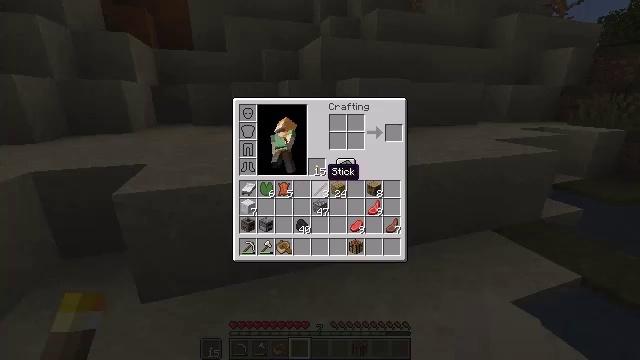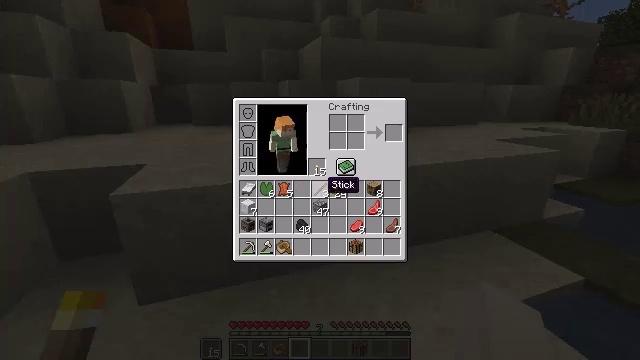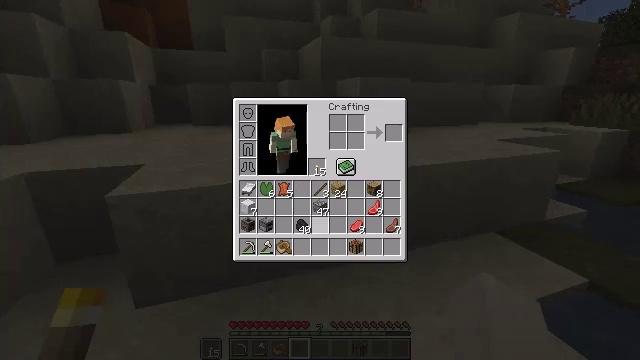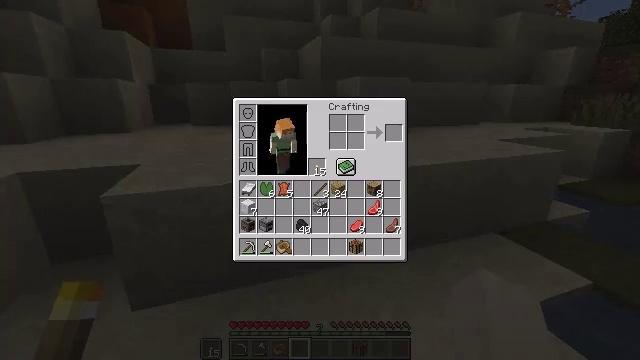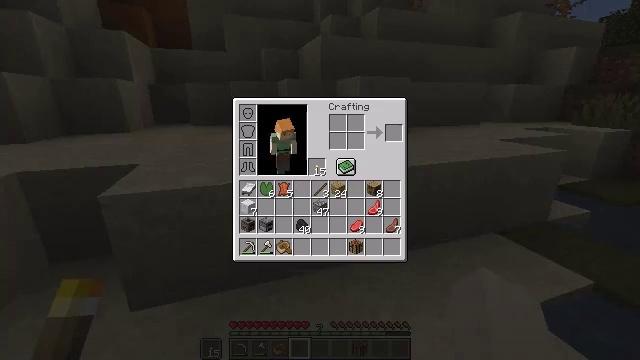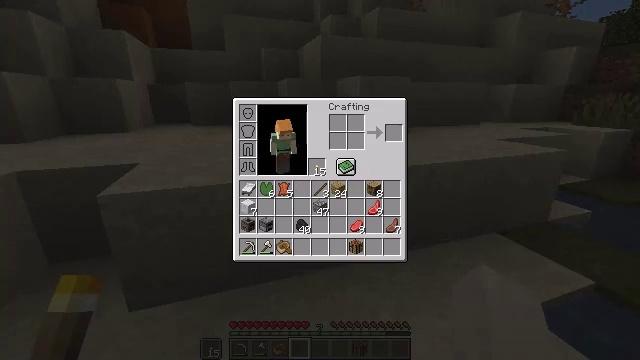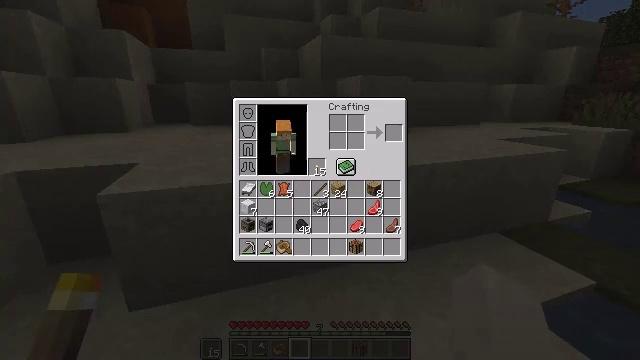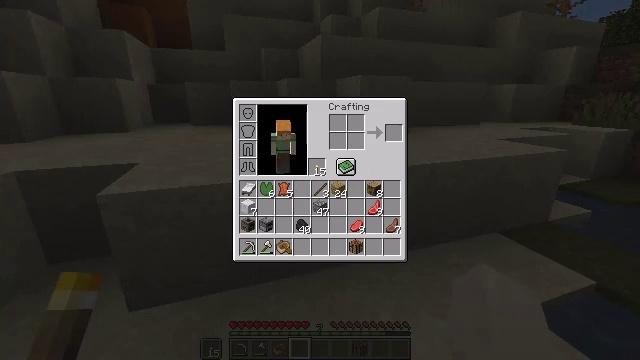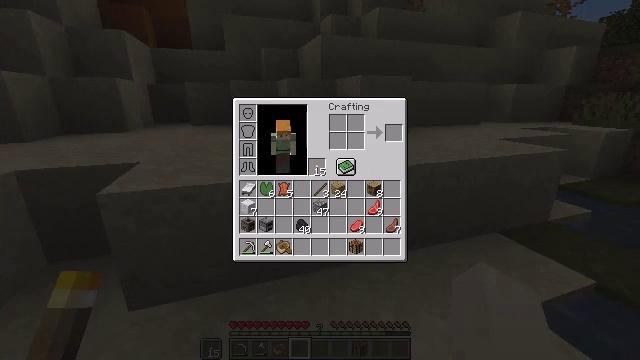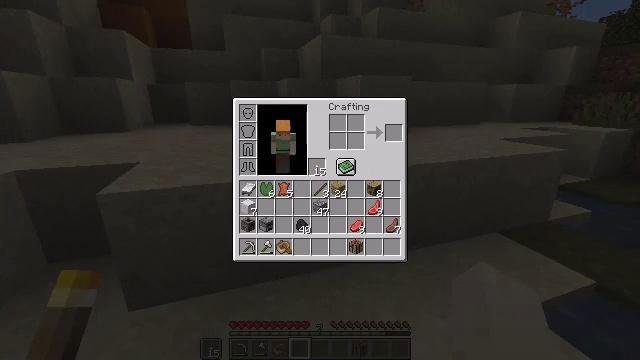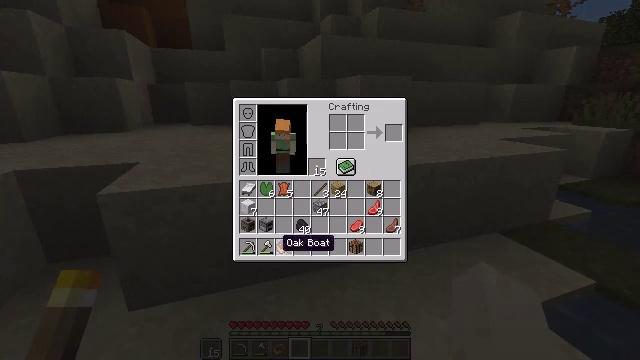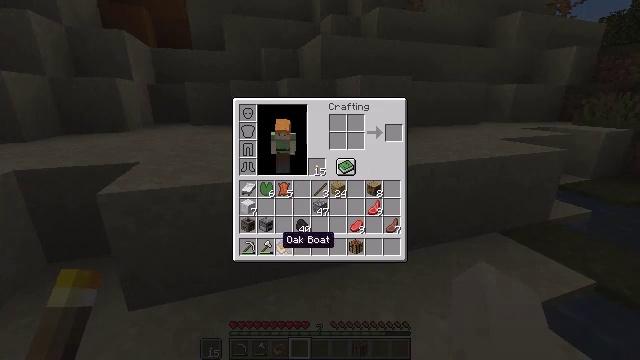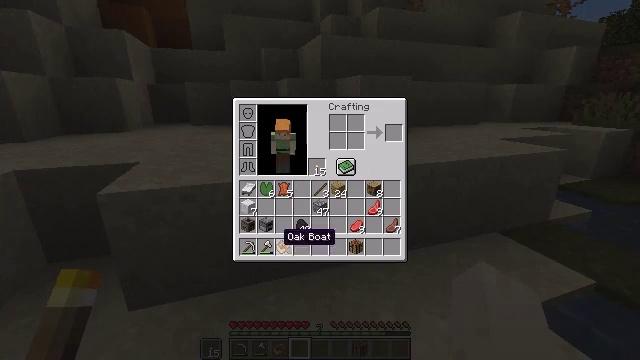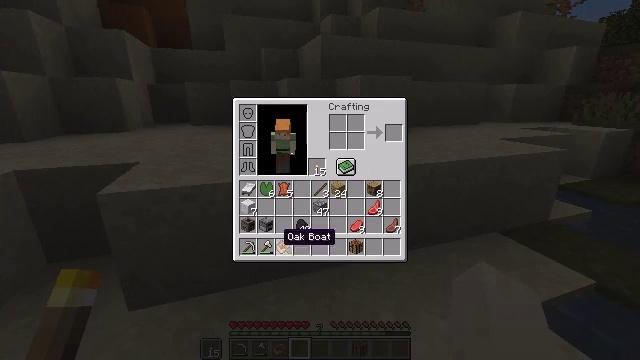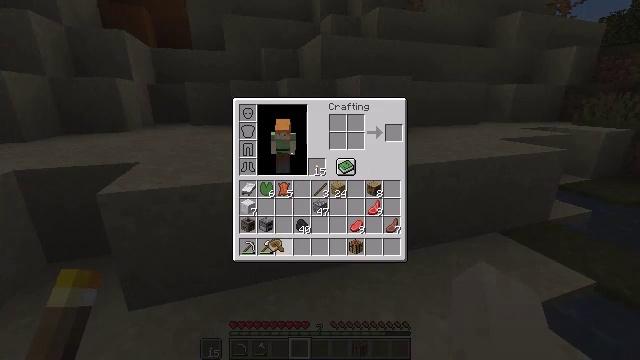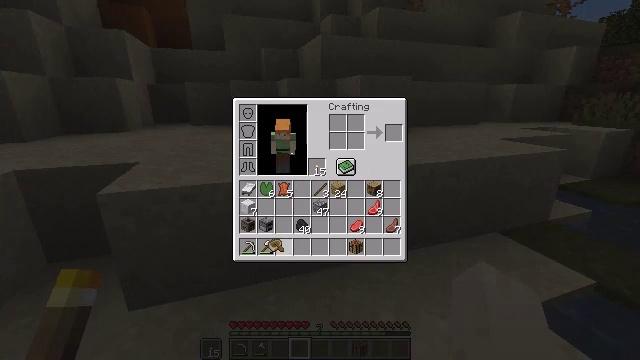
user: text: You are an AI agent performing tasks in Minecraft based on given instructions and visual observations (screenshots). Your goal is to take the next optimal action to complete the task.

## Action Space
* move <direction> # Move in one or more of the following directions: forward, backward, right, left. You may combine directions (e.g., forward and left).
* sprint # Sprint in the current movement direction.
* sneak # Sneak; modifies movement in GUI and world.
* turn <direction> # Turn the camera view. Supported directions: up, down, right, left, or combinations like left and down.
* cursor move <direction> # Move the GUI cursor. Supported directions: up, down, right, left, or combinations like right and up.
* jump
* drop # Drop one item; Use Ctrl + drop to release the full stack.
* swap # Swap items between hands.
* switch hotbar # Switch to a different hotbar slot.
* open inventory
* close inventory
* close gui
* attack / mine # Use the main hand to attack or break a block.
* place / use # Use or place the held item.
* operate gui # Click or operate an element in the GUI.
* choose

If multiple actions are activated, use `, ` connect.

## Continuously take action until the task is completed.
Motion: motion action
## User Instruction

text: Remove a white bed from the inventory.
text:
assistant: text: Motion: cursor move down, close inventory
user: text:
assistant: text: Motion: cursor move down, open gui
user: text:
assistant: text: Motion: cursor move down
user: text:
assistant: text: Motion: cursor move left and down
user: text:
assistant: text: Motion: cursor move left and down
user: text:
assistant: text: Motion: no_op
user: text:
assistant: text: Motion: no_op
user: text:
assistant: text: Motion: no_op
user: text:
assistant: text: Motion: cursor move up
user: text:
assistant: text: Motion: no_op
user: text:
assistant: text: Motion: no_op
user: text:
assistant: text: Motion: no_op
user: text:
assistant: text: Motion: no_op
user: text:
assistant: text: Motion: operate gui
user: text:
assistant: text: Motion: operate gui
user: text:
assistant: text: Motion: operate gui
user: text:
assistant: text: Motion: cursor move up
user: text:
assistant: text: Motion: no_op
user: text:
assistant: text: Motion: no_op
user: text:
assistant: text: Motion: no_op
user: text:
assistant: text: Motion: operate gui
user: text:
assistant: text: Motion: operate gui
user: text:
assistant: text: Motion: no_op
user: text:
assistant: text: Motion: no_op
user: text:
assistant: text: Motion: no_op
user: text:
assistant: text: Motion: no_op
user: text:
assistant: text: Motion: no_op
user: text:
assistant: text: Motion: no_op
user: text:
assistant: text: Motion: no_op
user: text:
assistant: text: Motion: no_op